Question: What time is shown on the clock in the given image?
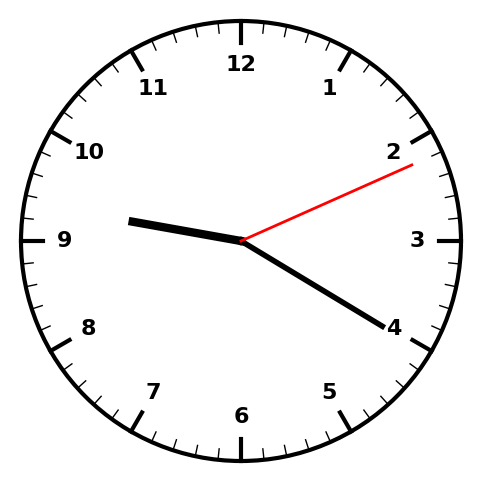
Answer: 09:20:11